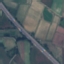
Label: Highway